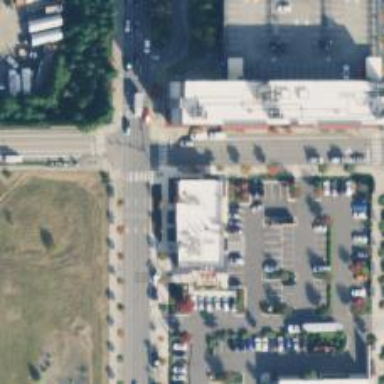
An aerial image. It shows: Fitness centre on leisure land.